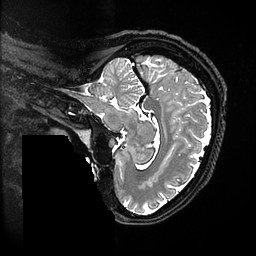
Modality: T2w
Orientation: sagittal
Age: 23
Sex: female
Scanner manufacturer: ge
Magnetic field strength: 3 T
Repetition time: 3.202 s
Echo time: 0.06582 s